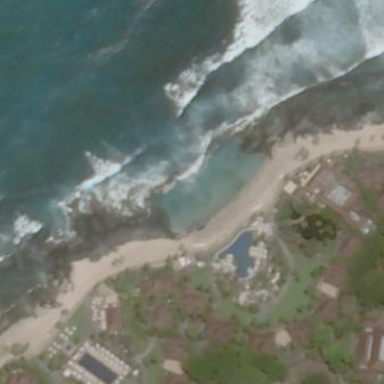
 perfect for swimming and leisure activities."